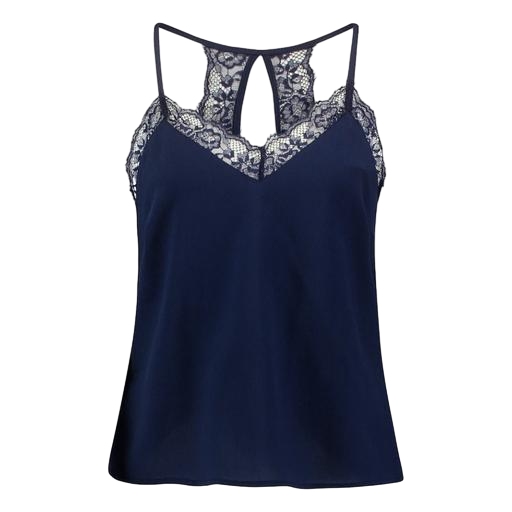
blue premium high neck top lace, blue lace tank top, blue lace-accented top, white background